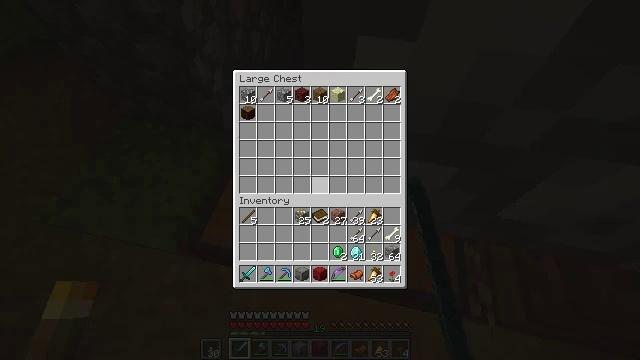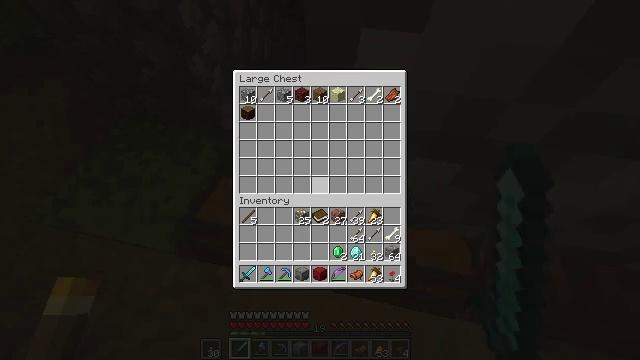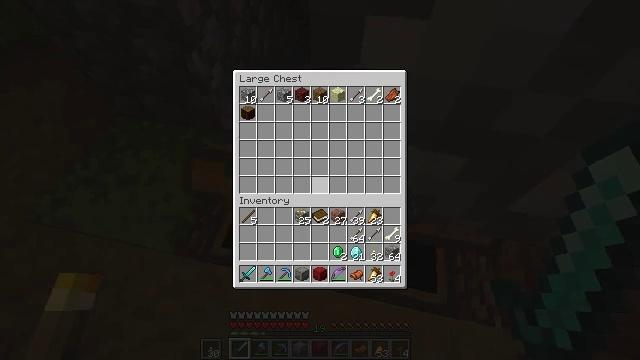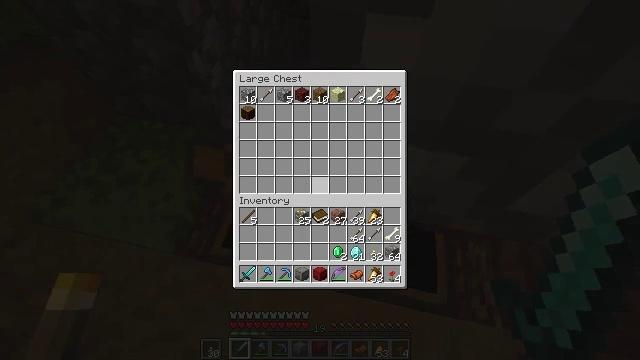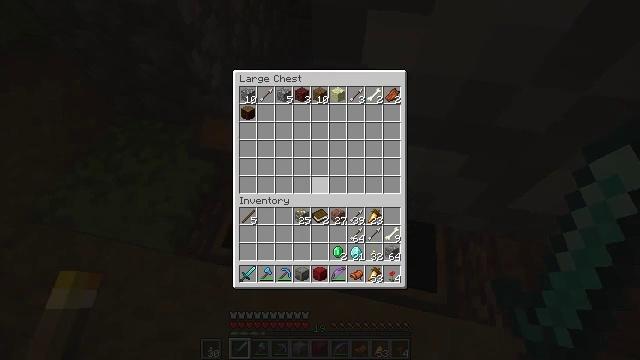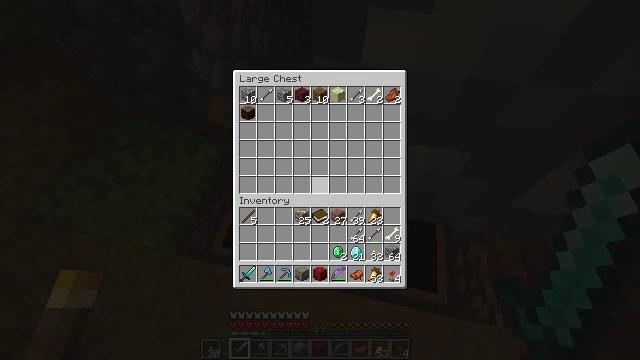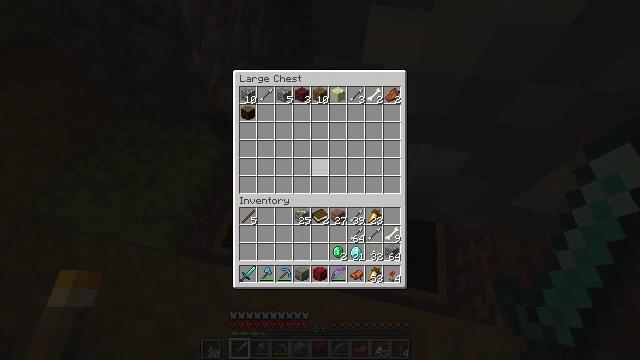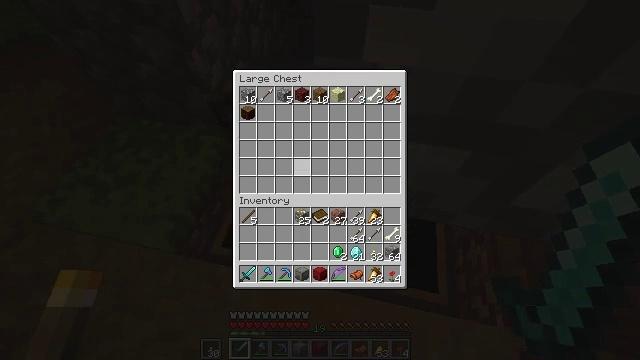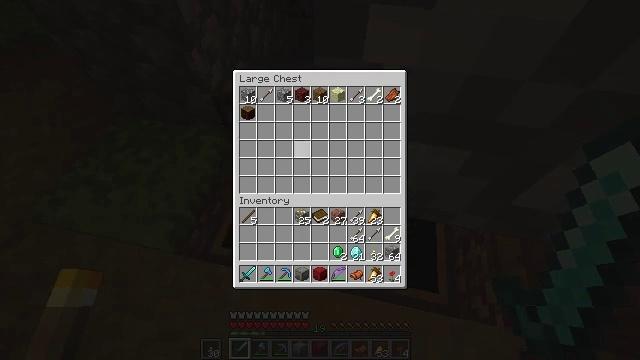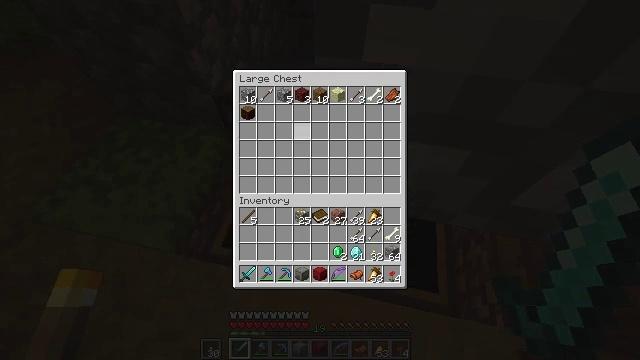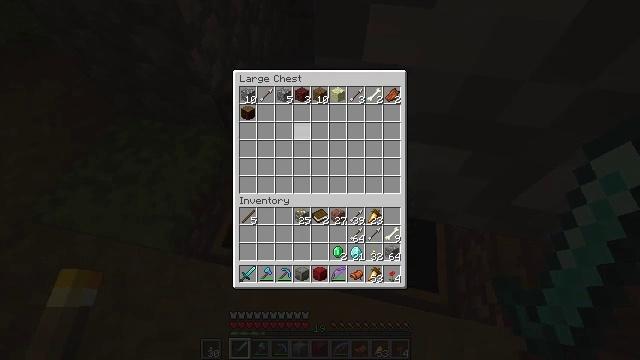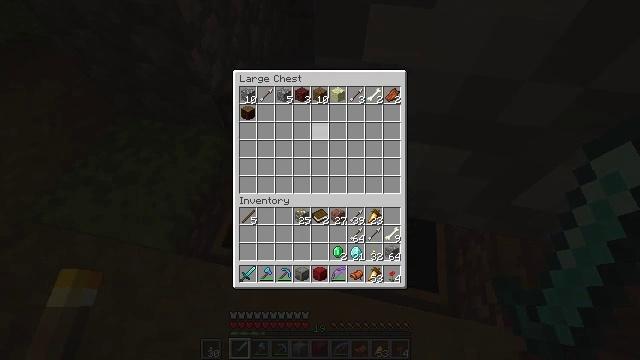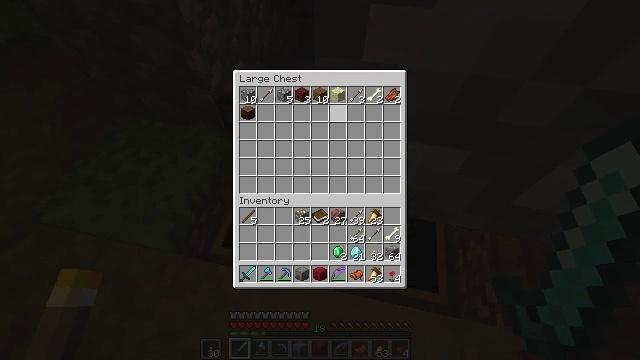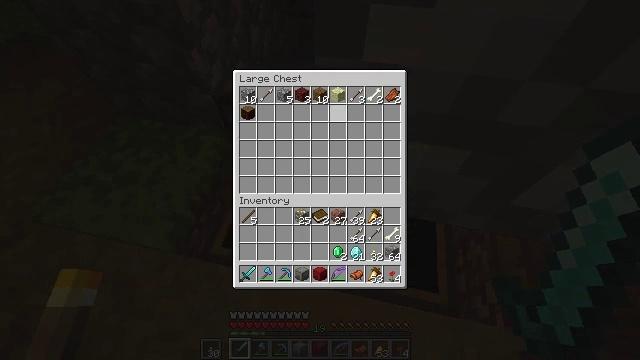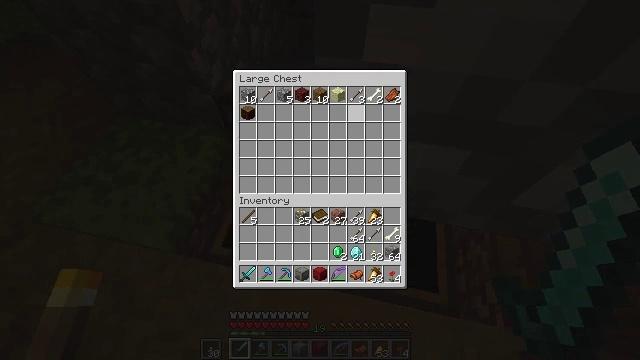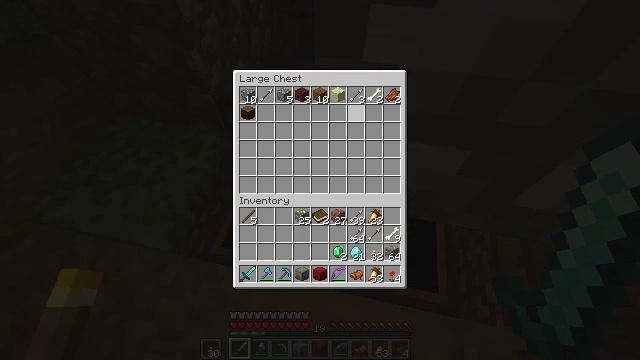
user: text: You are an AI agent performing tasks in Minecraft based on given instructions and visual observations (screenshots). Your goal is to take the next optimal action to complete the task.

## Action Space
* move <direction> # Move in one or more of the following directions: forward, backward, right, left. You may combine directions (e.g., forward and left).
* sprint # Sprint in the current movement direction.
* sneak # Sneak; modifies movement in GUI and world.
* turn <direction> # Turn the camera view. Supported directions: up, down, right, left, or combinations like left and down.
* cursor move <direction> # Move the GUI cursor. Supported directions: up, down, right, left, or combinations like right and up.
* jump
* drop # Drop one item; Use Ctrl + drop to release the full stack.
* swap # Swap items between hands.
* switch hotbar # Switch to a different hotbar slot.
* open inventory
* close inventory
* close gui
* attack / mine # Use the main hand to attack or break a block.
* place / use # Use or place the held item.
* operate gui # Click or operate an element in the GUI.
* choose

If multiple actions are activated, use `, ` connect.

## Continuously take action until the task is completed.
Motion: motion action
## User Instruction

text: Mine oak leaves.
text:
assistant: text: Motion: no_op
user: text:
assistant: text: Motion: no_op
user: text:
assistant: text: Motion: no_op
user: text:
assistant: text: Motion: no_op
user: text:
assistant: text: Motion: no_op
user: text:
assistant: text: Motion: cursor move up
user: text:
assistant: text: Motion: cursor move up
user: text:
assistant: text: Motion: cursor move up
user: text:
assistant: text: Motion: cursor move up
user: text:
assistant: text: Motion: no_op
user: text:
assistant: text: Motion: cursor move right and up
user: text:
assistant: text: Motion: cursor move right and up
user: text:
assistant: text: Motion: cursor move right
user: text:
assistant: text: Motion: no_op
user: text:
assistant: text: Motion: cursor move right
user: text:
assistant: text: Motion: cursor move right
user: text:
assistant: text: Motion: no_op
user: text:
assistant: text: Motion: no_op
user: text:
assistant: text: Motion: no_op
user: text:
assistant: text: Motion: no_op
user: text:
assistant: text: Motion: no_op
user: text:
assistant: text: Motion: no_op
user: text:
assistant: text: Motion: no_op
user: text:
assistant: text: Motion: no_op
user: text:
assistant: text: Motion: no_op
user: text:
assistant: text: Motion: no_op
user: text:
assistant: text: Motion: no_op
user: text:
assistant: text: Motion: no_op
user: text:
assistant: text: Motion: no_op
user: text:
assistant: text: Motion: no_op